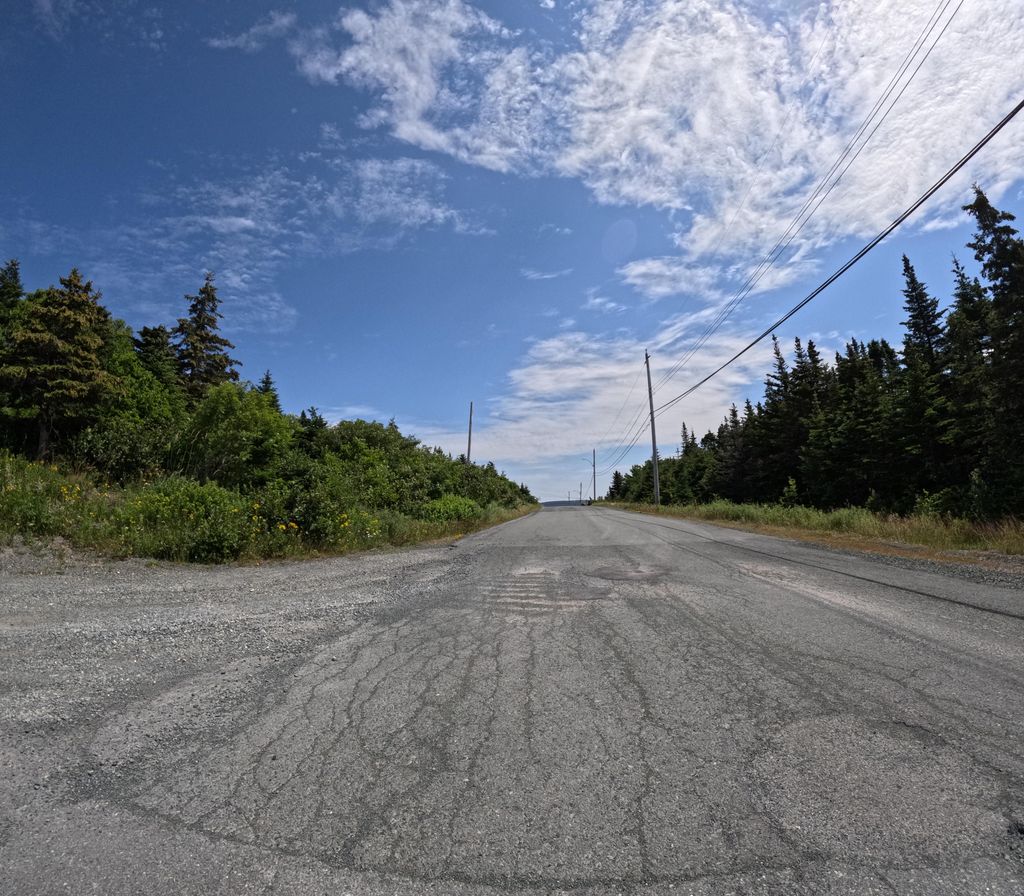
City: st_johns